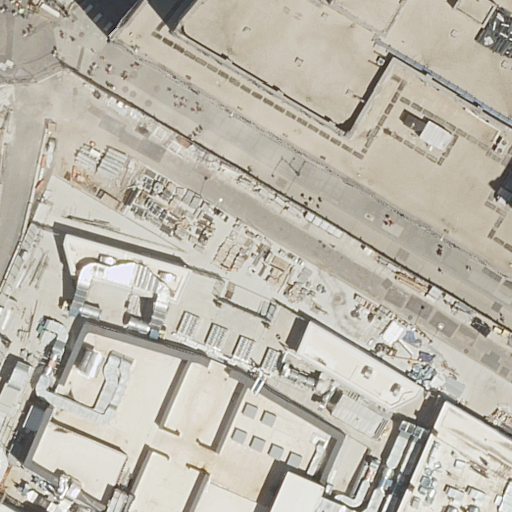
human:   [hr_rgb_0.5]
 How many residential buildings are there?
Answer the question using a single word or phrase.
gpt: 1

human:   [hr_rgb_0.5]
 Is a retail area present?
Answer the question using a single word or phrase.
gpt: yes

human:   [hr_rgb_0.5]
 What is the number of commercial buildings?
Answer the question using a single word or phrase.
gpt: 0

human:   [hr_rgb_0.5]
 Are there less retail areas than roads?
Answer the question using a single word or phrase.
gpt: yes

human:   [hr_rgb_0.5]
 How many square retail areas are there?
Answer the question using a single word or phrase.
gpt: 0

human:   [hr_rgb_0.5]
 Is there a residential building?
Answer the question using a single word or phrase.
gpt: yes

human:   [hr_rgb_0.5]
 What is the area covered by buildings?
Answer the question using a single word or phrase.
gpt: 5479m2

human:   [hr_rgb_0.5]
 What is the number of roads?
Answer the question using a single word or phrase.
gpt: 3

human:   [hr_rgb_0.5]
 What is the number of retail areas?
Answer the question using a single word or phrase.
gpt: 1

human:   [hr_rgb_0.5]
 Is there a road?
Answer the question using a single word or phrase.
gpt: yes

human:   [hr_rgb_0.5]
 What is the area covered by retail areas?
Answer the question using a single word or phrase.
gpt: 0m2

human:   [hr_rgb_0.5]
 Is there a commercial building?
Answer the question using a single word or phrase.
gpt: no

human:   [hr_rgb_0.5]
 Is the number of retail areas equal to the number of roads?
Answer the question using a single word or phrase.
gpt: no

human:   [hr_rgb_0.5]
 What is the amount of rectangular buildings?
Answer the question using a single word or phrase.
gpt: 1

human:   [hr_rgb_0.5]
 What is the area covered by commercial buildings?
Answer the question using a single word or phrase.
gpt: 0m2

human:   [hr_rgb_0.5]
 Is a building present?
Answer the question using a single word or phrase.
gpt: yes

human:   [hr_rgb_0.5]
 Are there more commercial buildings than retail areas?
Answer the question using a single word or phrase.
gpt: no

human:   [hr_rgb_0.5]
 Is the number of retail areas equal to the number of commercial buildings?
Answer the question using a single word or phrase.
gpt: no

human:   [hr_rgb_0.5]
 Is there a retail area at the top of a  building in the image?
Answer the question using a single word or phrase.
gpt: no

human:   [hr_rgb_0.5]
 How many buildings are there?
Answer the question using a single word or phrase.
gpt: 2

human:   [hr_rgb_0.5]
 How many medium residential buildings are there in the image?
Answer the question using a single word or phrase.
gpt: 0

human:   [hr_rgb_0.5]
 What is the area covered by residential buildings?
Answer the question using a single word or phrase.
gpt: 2627m2

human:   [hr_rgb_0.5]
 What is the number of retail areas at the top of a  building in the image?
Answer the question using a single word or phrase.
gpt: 0

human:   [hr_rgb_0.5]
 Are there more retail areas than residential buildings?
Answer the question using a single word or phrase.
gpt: no

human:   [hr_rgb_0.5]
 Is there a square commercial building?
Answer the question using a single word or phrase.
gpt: no

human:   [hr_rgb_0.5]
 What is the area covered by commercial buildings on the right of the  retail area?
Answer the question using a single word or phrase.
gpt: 0m2

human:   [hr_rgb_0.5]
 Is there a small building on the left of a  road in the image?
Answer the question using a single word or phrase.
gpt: no

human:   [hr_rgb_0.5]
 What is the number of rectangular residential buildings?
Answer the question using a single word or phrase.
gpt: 1

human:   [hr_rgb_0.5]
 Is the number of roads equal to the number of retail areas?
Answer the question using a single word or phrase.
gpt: no

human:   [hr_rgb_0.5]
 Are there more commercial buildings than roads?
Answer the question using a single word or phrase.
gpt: no

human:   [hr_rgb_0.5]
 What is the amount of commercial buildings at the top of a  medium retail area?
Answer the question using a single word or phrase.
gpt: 0

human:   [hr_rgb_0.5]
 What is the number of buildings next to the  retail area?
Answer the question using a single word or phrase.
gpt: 2

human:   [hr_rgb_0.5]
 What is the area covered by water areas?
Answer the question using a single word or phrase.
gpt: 0m2

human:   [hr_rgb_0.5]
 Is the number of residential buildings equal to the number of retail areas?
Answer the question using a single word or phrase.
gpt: yes

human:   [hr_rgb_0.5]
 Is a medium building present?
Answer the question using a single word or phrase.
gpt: no

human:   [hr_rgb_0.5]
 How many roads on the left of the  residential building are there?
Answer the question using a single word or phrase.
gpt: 2

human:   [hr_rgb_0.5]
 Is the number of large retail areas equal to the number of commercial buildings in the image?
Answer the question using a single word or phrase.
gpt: yes

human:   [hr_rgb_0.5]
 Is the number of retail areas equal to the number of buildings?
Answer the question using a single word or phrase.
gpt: no

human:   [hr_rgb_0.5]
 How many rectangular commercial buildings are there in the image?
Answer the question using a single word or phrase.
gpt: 0

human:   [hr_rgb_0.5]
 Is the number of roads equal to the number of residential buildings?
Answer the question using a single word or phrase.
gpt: no

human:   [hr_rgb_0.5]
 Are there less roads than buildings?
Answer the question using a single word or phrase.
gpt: no

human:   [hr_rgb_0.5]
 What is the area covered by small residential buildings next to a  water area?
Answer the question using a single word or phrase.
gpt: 0m2

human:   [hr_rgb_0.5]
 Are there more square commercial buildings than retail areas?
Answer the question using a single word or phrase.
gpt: no

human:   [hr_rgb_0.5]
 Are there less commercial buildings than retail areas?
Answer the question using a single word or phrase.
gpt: yes

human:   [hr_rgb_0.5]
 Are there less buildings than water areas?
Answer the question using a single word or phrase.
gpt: no

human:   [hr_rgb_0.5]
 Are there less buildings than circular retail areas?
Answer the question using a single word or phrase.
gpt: no

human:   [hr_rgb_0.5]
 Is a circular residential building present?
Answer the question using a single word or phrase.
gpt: no

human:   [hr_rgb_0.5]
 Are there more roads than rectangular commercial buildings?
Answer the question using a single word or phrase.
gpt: yes

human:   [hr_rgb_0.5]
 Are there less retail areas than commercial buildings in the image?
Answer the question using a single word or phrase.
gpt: no

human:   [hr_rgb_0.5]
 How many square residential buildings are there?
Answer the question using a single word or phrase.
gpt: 0

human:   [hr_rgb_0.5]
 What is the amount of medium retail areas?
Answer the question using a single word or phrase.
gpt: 0

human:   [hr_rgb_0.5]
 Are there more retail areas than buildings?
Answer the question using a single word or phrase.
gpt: no

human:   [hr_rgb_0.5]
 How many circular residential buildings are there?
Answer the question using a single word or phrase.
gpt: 0

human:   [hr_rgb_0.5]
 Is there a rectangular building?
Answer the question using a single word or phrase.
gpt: yes

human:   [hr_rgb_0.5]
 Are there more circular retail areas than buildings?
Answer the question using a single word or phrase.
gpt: no

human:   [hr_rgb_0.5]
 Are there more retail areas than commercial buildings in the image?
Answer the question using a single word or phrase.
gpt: yes

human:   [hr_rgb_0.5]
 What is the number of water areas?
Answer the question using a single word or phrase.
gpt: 0

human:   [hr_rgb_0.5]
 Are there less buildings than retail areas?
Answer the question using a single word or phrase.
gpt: no

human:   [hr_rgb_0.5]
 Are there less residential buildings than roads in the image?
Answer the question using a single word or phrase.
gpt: yes

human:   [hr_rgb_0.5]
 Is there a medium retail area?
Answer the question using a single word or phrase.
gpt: no

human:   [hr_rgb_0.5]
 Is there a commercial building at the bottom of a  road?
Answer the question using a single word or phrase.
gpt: no

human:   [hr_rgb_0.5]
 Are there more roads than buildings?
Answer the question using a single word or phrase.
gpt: yes

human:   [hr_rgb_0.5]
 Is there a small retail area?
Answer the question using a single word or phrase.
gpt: yes

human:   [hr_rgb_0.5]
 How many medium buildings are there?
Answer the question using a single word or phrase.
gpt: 0